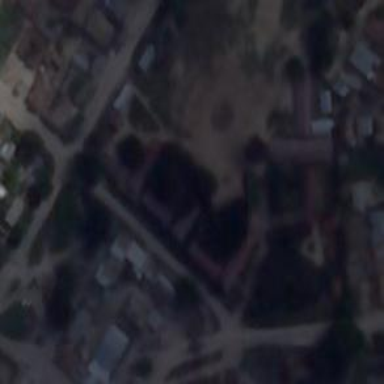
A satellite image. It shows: School.